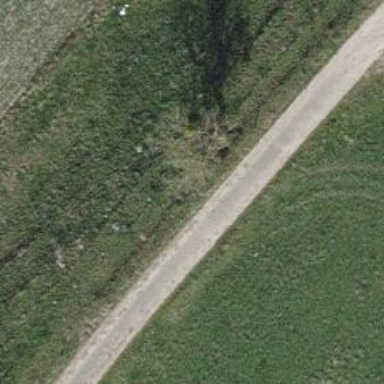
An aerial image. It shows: Paved service road.